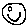
Label: smiley face